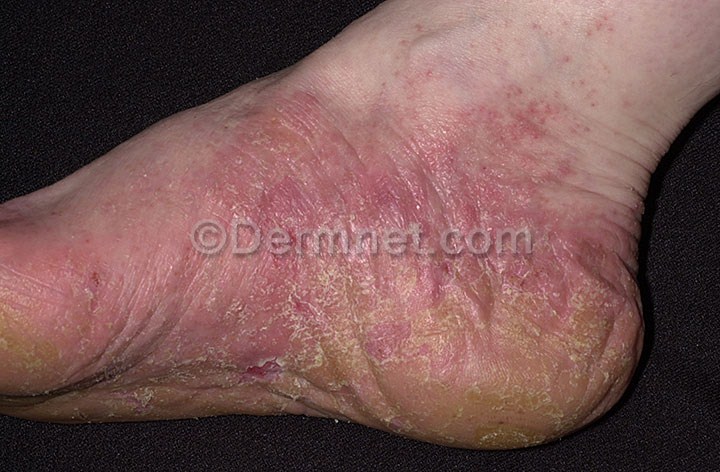
Disease: Poison Ivy Photos and other Contact Dermatitis